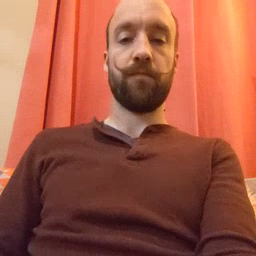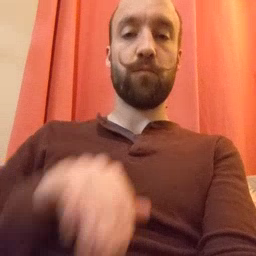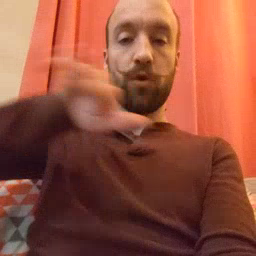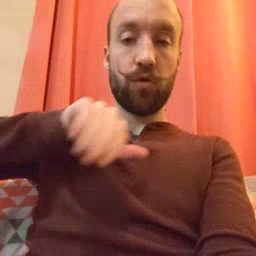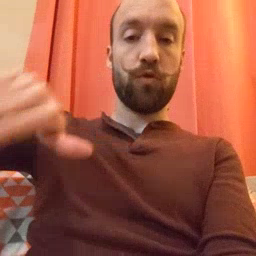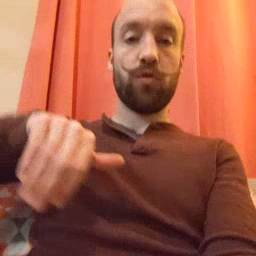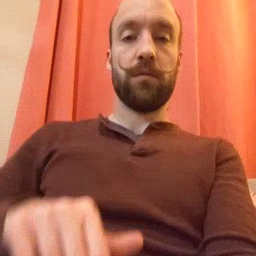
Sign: pool